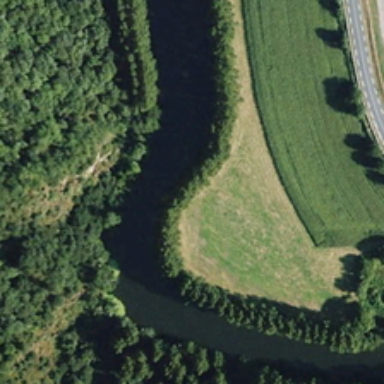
A large number of tall trees were planted along the river .